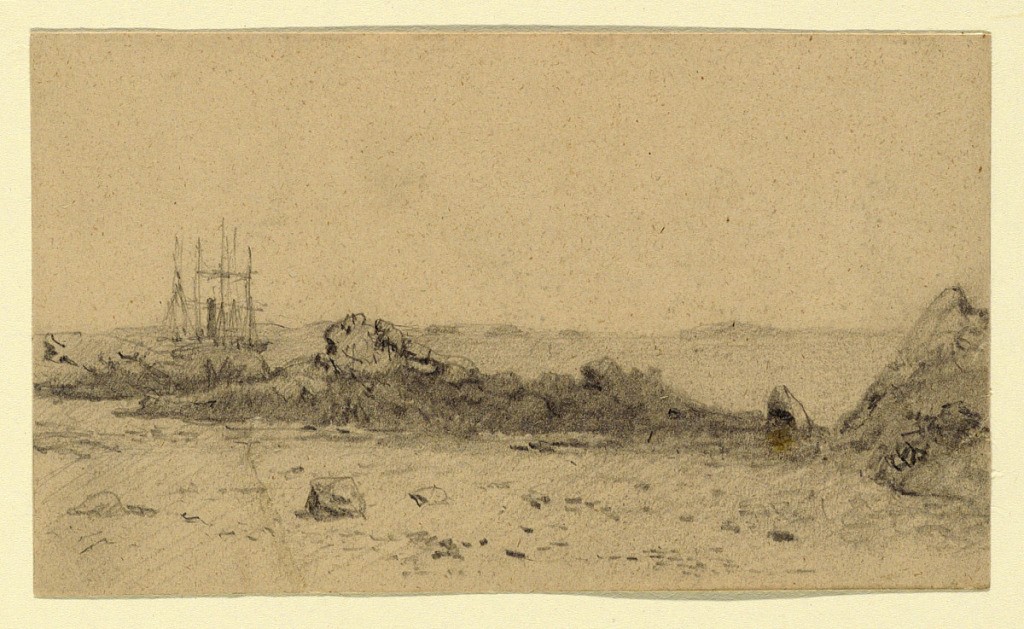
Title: At the coast
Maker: Howard Russell Butler, American, 1856 - 1934
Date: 1880–90
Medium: Black crayon. Creamy paper
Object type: Drawing
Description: Horizontal rectangle. Sand is in the foreground bordered at the back by a row of boulders. Ships and possibly a lighthouse are shown at left in the middle plane. A shoreline and possibly an island are in the background.